Question: I'm using Mac OS X Yosmite.

I've been able to customise the colours in my terminal by pressing cmd+, when I open the terminal and change the profile options.
I've seen it before in another persons terminal window, how do I customise the '$' symbol that you see at the end? So instead of the '$' it could me something like '-.-' or whatever I wish to change it too?
Thanks!
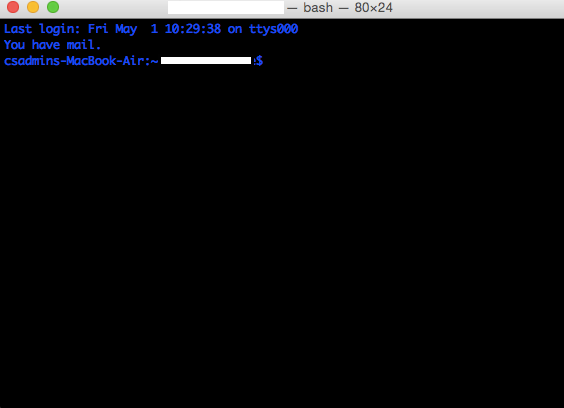
Answer: Assuming you're using bash, you will need to change (or set) the 'PS1' variable in '.bashrc'.
Here is a tutorial: <URL>